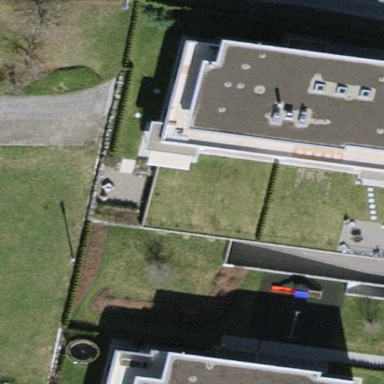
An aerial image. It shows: Building.